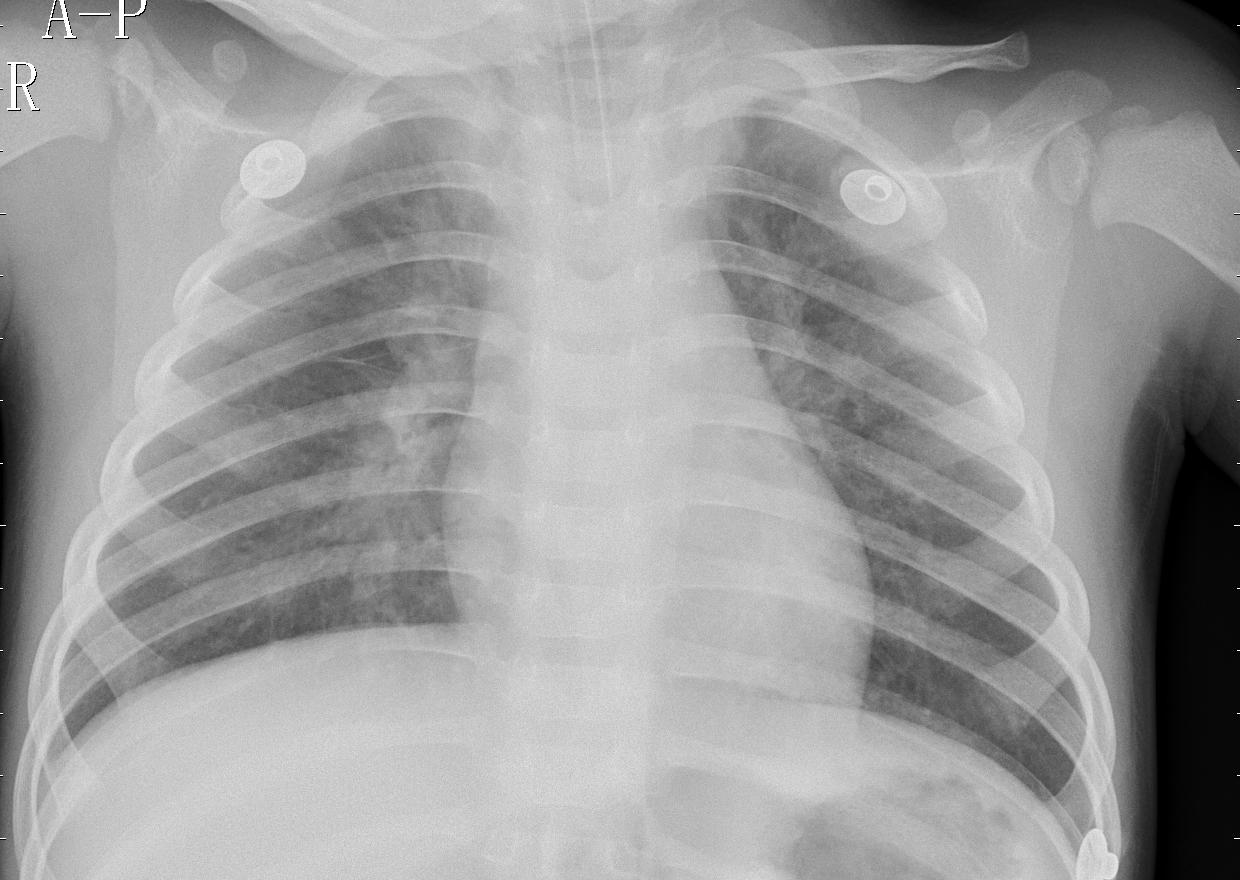
Diagnosis: PNEUMONIA